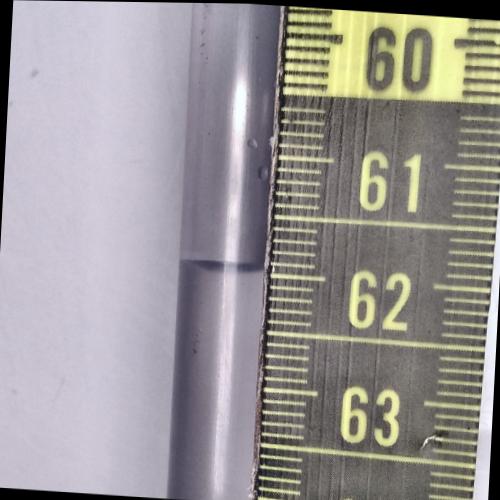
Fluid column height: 61.9 cm